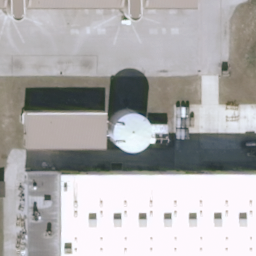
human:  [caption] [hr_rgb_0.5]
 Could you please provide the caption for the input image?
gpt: Some buildings have a storage tank next to them.

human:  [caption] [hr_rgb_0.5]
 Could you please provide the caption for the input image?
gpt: There is a storage tank near some buildings.

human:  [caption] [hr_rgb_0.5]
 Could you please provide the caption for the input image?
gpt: There is a reservoir beside some buildings.

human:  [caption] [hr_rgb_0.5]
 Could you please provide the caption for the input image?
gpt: There is a storage tank beside some buildings.

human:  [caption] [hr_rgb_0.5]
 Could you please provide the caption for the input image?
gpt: Next to some buildings, there is a storage tank.